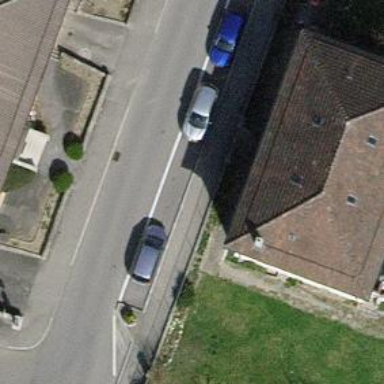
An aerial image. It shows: Detached building with hipped roof shape.